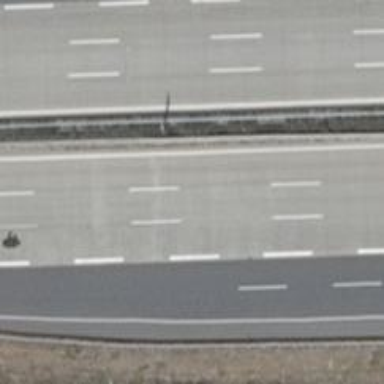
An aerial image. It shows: Concrete motorway.